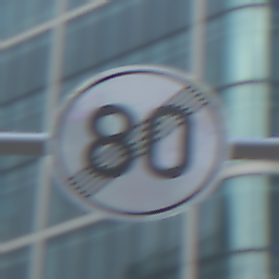
Verkehrszeichen: EndeGeschwindigkeit80
Umgebung: Outdoor, Urban
Tageszeit: MorningAfternoon
Wetter: PartlyCloudy
Licht: Natural
Jahreszeit: NotSpecified
Kontrast: LowContrast